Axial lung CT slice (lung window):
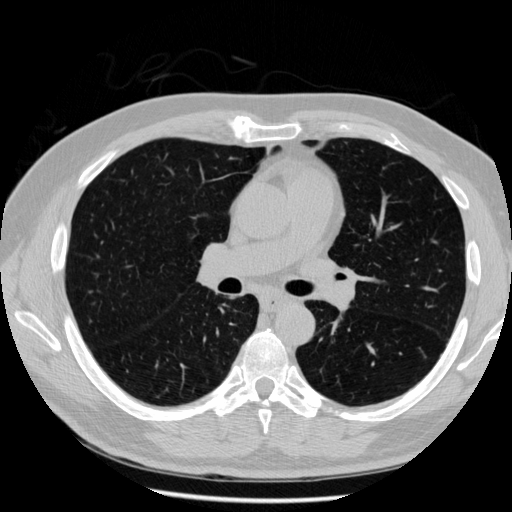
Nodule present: no